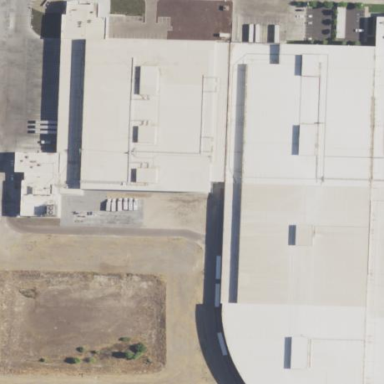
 along with slaughterhouse on the premises."